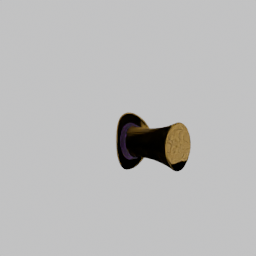
Label: people